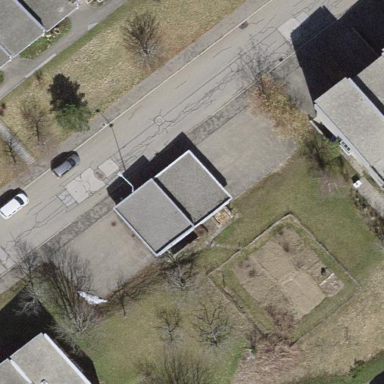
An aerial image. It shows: Garages with flat roofs.